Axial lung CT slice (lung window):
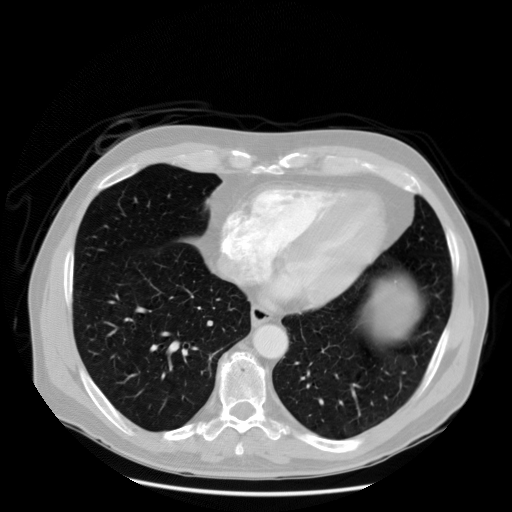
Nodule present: no